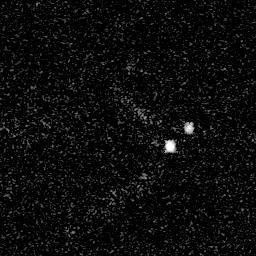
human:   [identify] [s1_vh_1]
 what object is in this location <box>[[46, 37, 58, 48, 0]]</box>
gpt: <ref>1 medium ship at the center</ref>